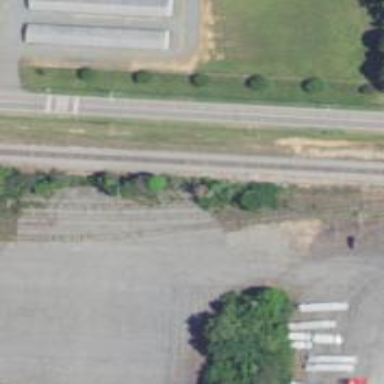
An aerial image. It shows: Disused railway spur line.